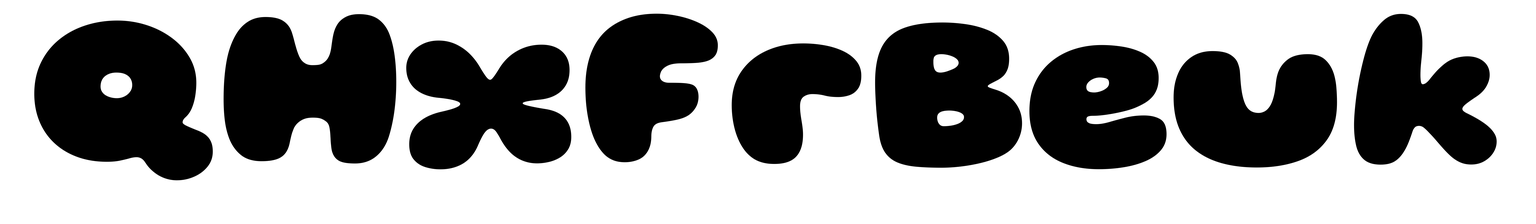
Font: Gluten_Black